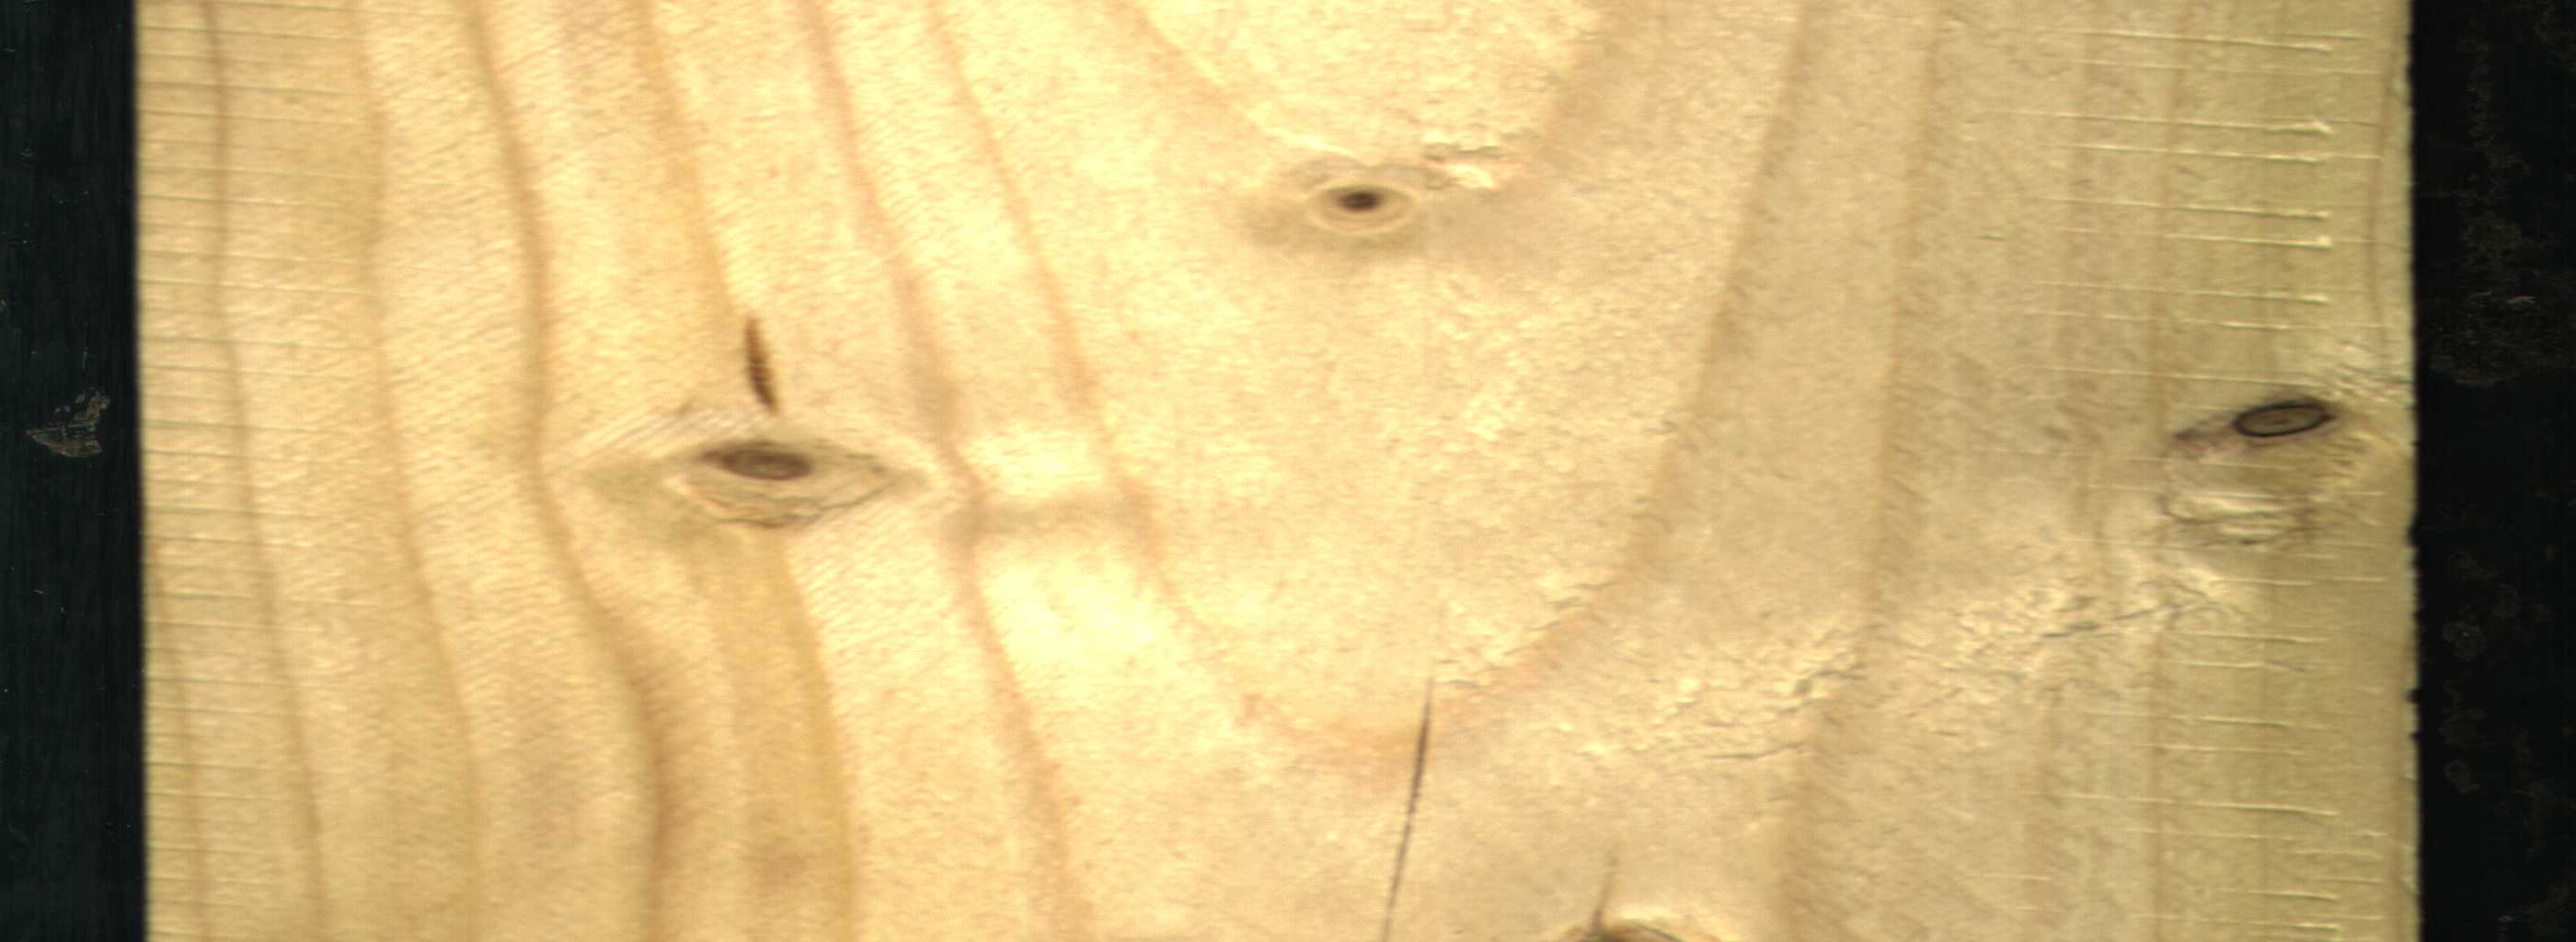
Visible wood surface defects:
resin
Crack
Dead_Knot
Live_Knot
Live_Knot
Live_Knot